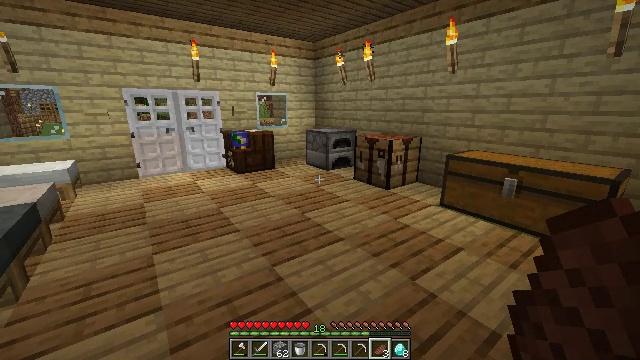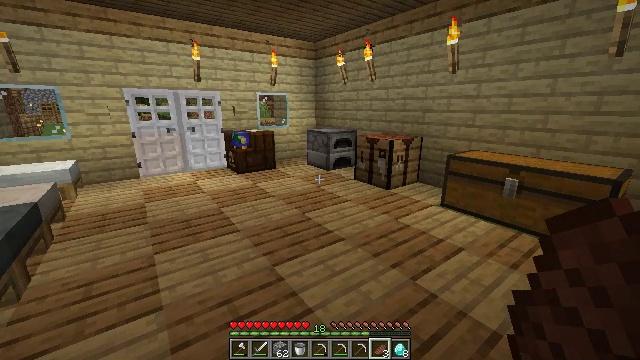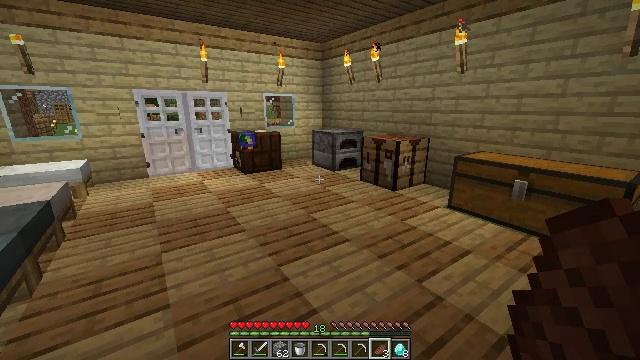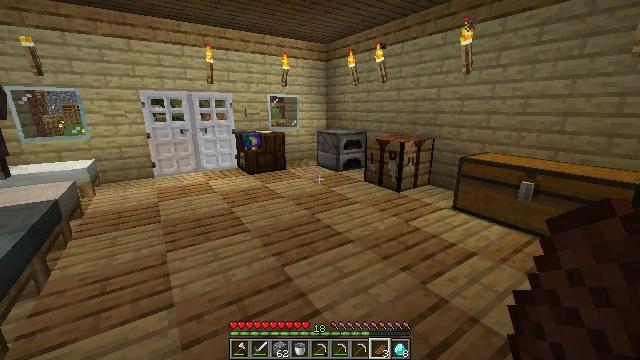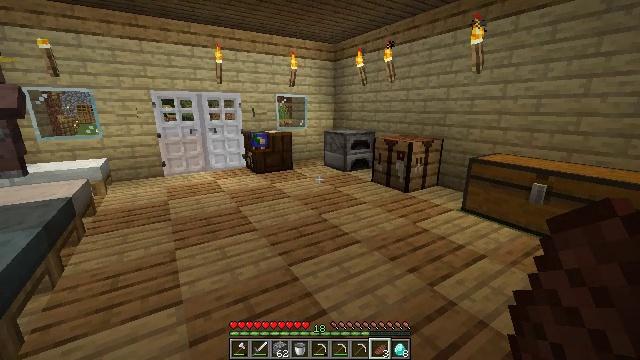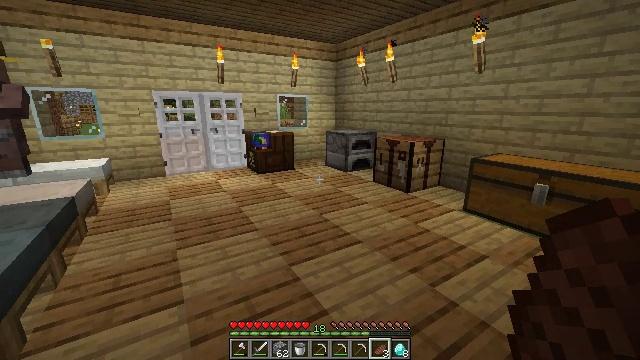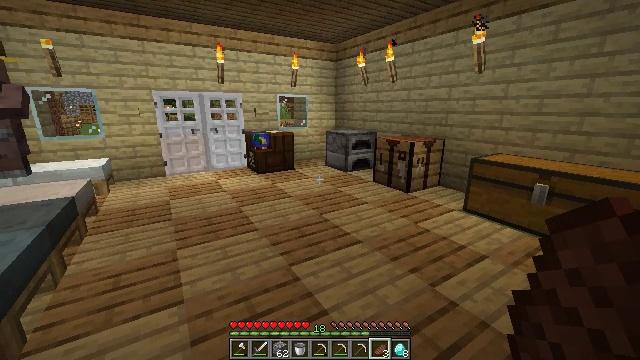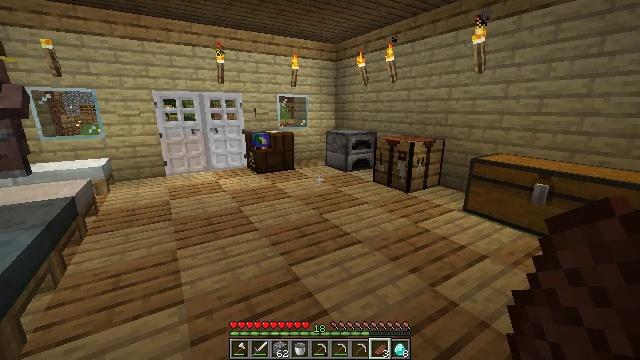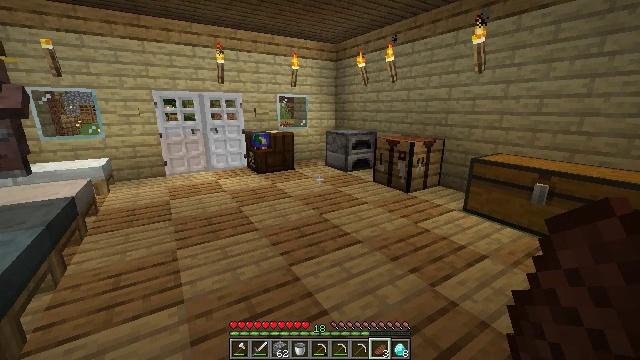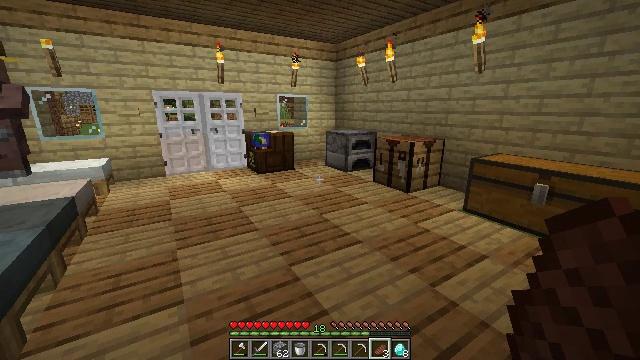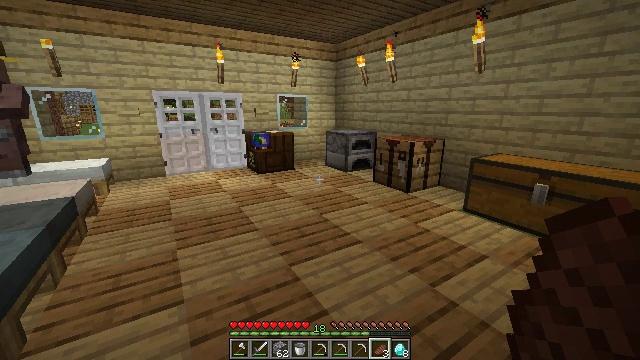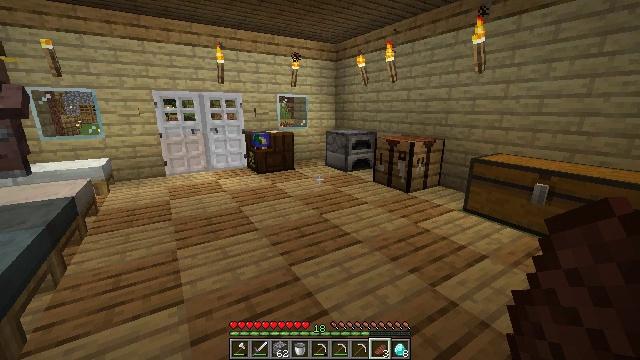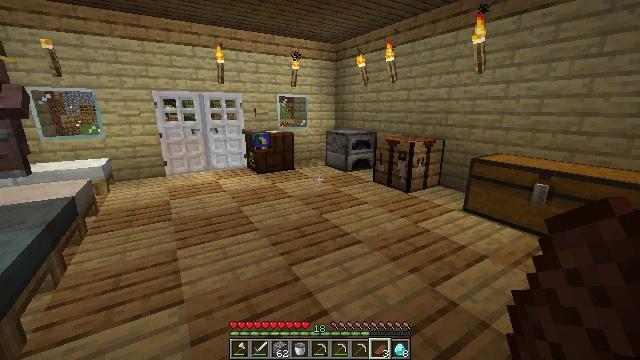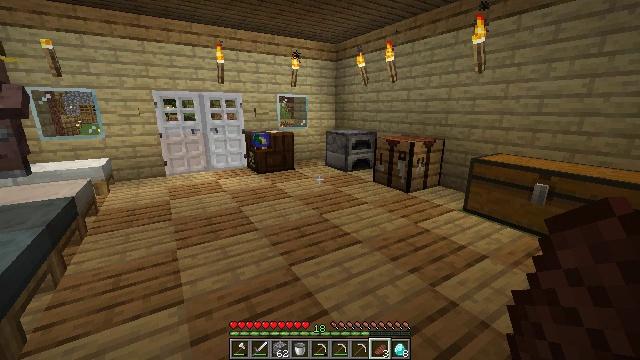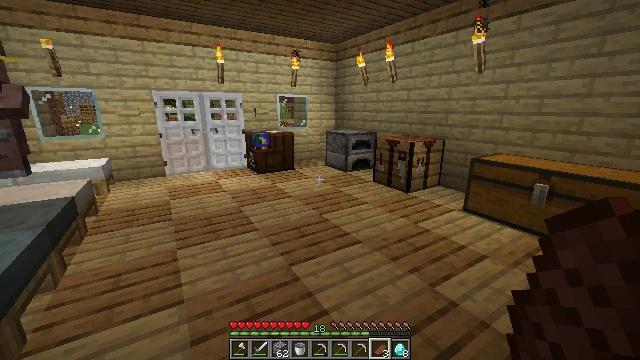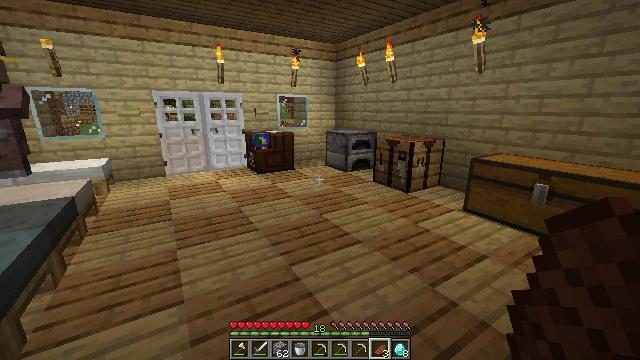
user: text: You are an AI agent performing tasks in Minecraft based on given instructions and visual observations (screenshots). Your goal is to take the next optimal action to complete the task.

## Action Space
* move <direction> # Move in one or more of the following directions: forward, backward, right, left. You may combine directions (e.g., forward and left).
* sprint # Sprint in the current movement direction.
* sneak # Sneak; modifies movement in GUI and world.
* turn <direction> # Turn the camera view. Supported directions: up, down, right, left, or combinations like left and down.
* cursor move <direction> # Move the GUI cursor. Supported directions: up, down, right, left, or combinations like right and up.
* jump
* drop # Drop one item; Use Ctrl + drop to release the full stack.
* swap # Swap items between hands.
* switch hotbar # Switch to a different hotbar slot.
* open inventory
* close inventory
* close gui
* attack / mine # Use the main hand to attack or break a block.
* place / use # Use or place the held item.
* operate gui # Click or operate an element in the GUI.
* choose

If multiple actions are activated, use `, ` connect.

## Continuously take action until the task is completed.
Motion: motion action
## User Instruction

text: Drop a cooked beef.
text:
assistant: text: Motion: no_op
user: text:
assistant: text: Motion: turn left
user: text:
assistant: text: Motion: no_op
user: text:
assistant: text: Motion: turn left
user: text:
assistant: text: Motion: no_op
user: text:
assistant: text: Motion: no_op
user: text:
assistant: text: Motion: no_op
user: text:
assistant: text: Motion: no_op
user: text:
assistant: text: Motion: no_op
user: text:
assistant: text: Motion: no_op
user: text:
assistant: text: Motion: no_op
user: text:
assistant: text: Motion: no_op
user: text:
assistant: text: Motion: no_op
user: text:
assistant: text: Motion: no_op
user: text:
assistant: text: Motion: no_op
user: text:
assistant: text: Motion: no_op
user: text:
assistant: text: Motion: no_op
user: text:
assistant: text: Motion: no_op
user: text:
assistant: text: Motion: no_op
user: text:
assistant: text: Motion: no_op
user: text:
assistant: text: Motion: no_op
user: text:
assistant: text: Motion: no_op
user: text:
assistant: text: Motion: no_op
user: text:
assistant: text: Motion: no_op
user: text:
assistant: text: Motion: no_op
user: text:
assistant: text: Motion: no_op
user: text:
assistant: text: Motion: no_op
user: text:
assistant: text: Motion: no_op
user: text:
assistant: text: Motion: no_op
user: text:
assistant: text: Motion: no_op